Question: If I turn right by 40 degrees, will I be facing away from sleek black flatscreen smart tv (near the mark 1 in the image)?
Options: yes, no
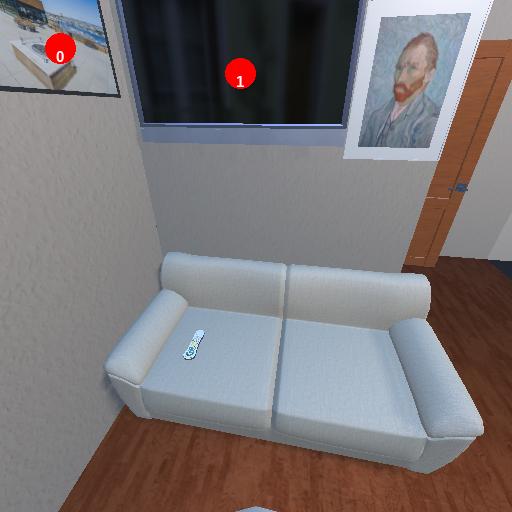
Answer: yes